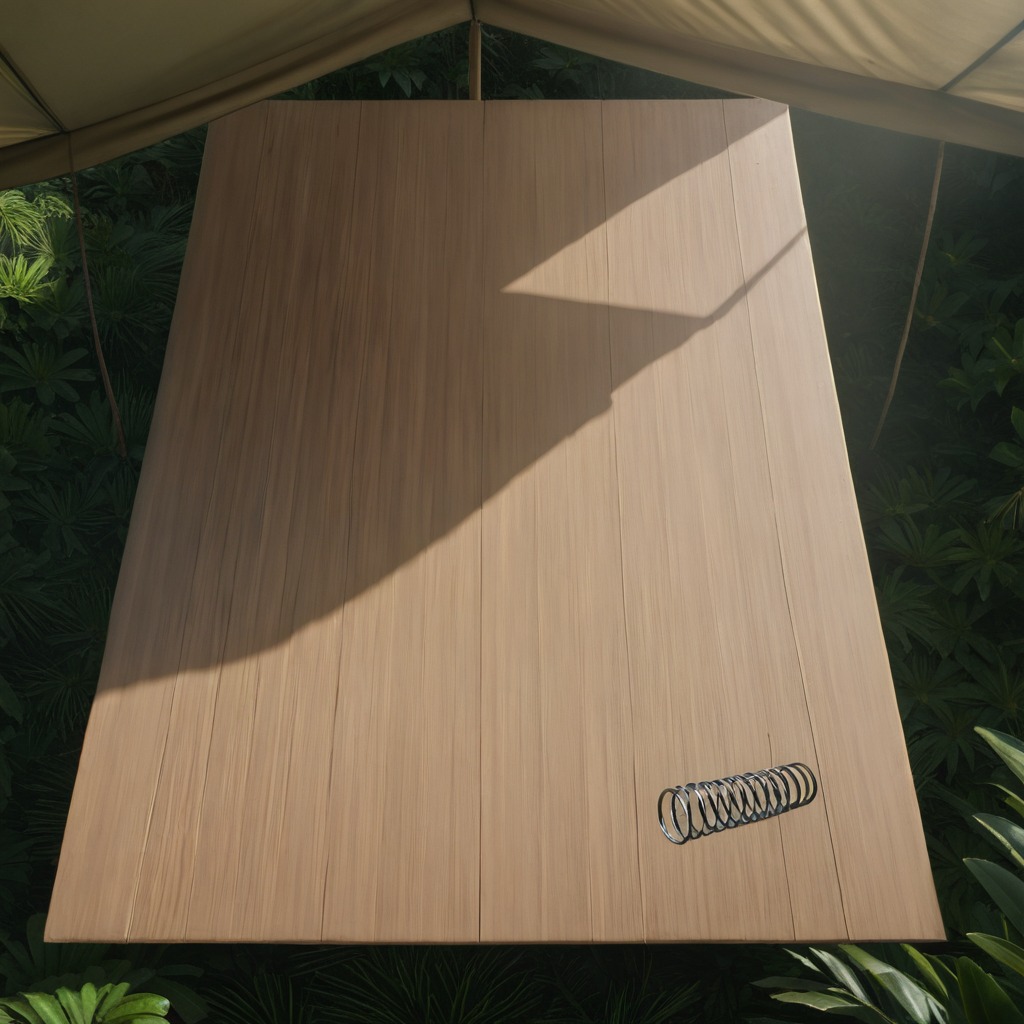
A coiled metal spring lies on a clean wooden table inside a jungle field workshop tent humid ambient light worn but